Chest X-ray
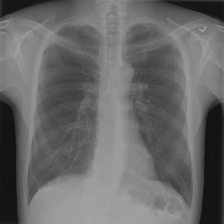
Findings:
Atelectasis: negative
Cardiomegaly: negative
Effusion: negative
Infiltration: positive
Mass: negative
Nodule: negative
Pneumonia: negative
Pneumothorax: negative
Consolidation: negative
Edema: negative
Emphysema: negative
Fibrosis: negative
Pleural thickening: negative
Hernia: negative